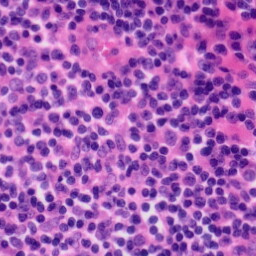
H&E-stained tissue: Tonsil